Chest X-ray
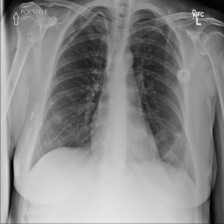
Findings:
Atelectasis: negative
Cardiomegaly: negative
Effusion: negative
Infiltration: positive
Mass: negative
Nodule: negative
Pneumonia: negative
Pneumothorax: negative
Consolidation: negative
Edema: negative
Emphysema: negative
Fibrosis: negative
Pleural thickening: negative
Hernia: negative